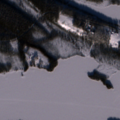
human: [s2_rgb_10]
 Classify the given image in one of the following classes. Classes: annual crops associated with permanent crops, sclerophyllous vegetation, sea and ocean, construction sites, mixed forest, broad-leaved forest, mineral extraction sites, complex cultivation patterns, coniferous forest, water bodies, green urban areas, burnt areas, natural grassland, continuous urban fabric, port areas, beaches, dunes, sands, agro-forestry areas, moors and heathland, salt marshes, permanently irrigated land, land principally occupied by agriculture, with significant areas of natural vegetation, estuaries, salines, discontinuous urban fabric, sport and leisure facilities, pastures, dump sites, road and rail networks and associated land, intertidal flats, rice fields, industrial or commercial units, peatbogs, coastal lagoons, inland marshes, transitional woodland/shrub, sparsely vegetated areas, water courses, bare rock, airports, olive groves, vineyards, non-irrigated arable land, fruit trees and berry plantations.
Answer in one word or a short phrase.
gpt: land principally occupied by agriculture, with significant areas of natural vegetation, coniferous forest, transitional woodland/shrub, water bodies